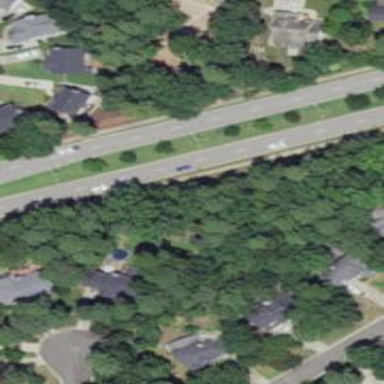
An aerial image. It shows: Footway.